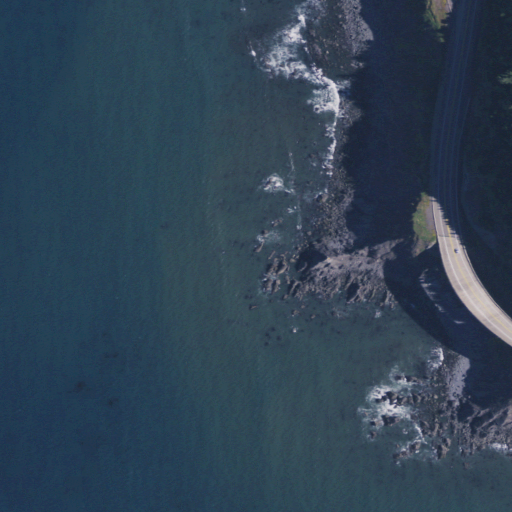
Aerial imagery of cape in Oregon named Rocky Point containing open water, barren land, medium intensity development, high intensity development, evergreen forest, and low intensity development